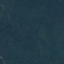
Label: Forest